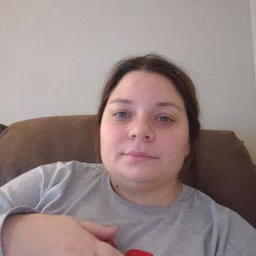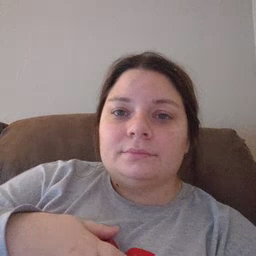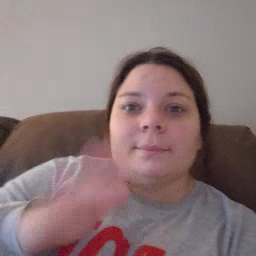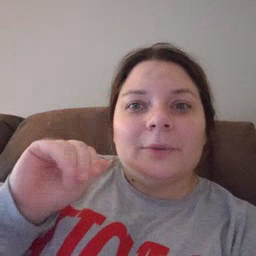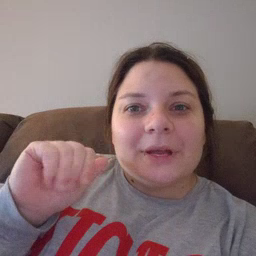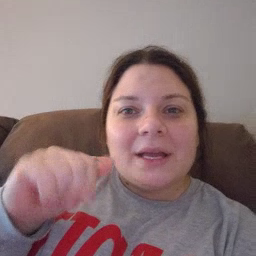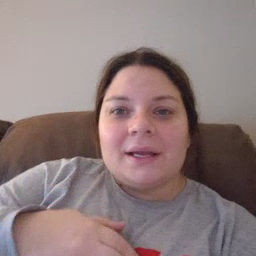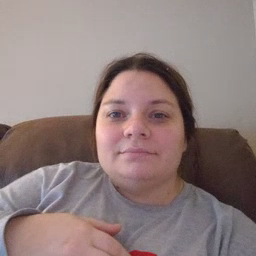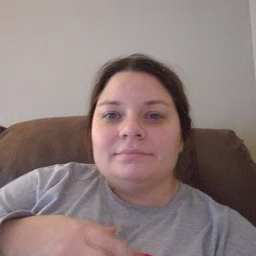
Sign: bye